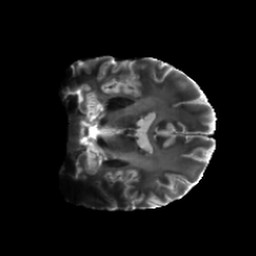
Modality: T2w
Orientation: coronal
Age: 30
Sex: male
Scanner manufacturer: siemens
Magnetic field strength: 6.98 T
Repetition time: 7.776 s
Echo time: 0.076 s